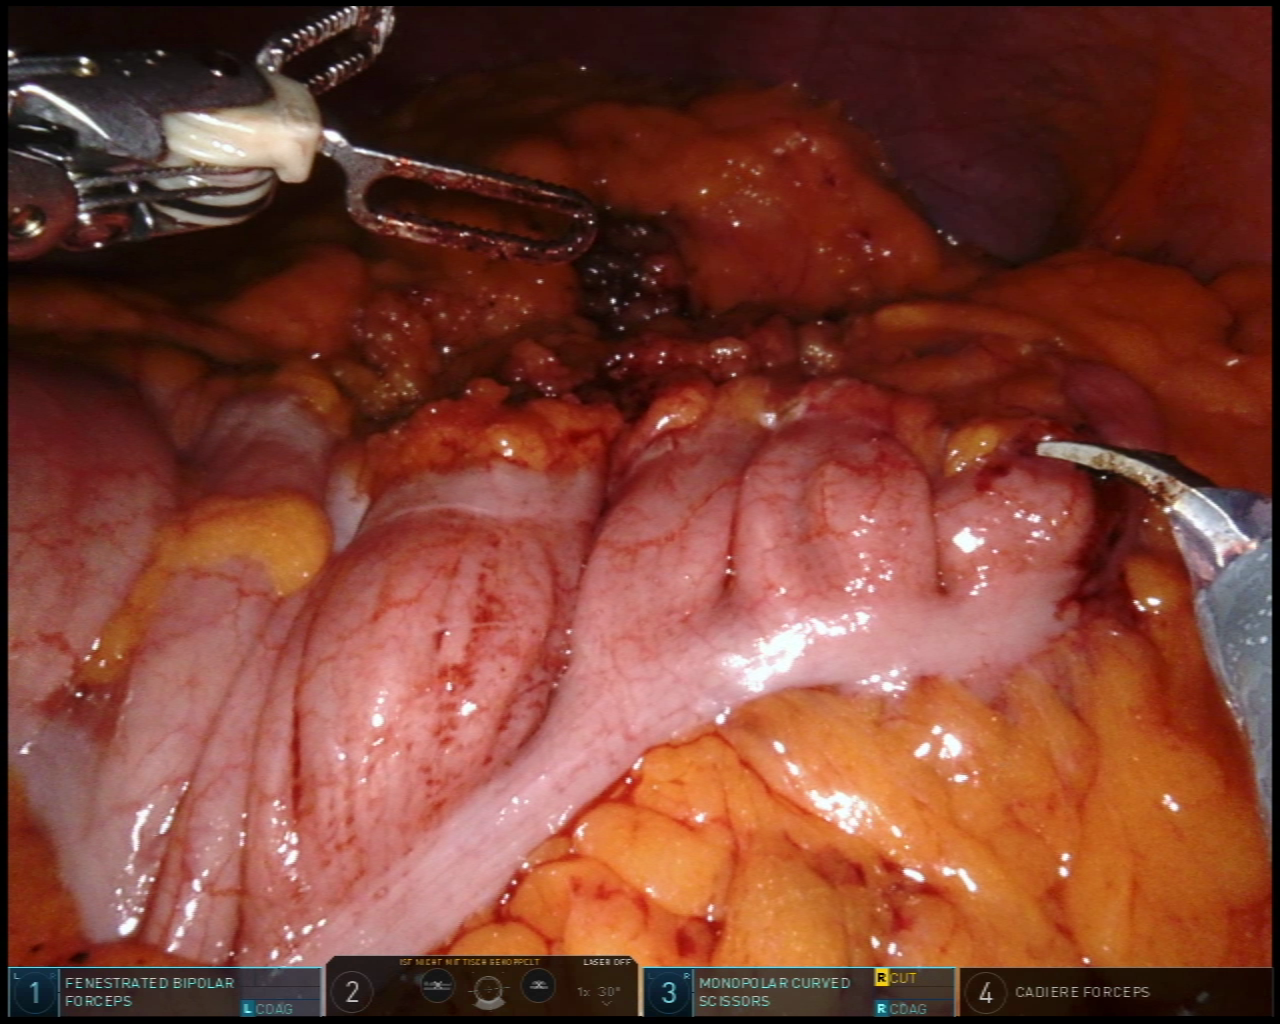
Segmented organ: colon
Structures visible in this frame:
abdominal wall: yes
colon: yes
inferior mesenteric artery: no
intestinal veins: no
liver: no
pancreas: no
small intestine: no
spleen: no
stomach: no
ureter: no
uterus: no
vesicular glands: no